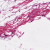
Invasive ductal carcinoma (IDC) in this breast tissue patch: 0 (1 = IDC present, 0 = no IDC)